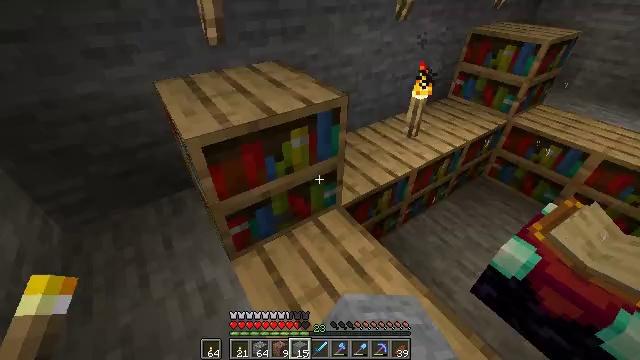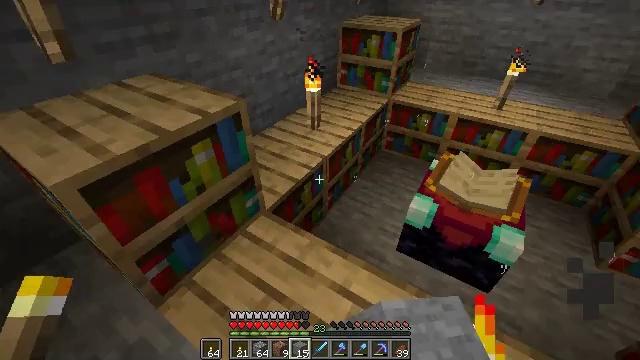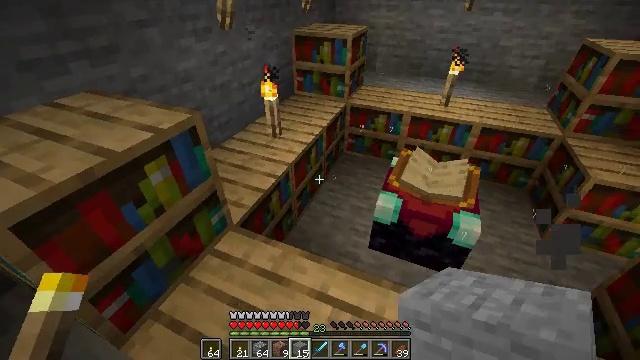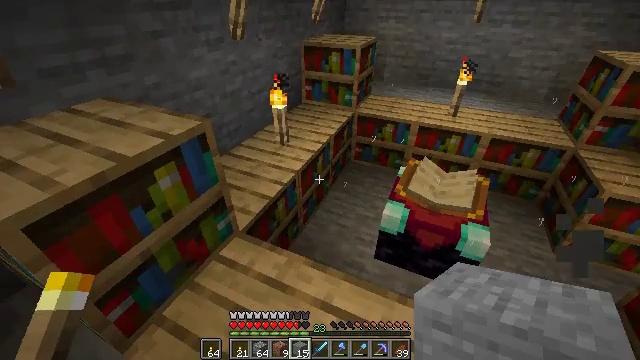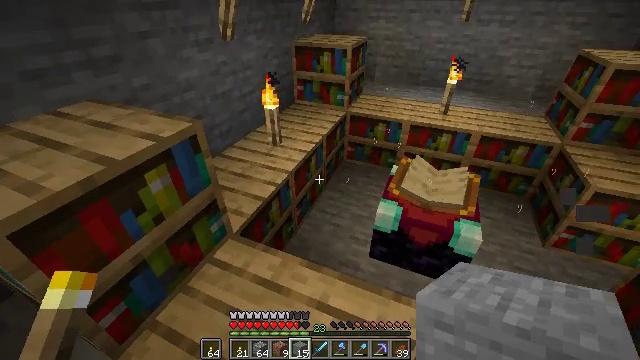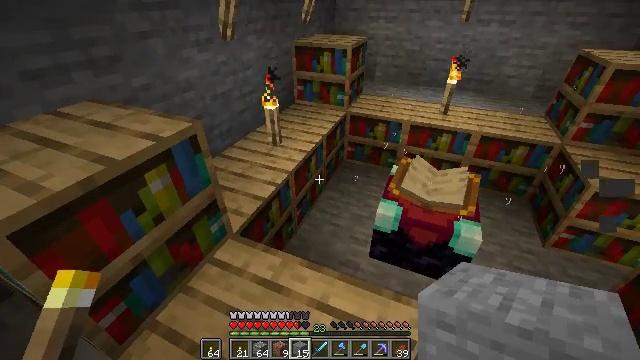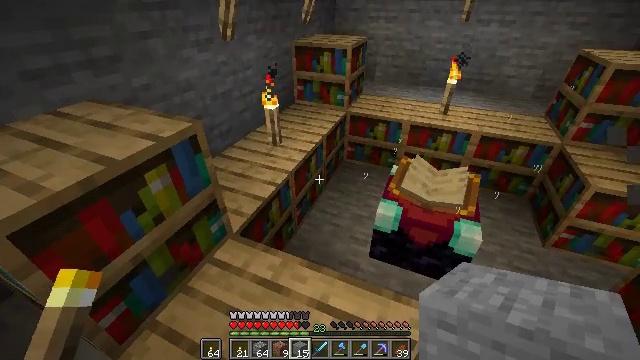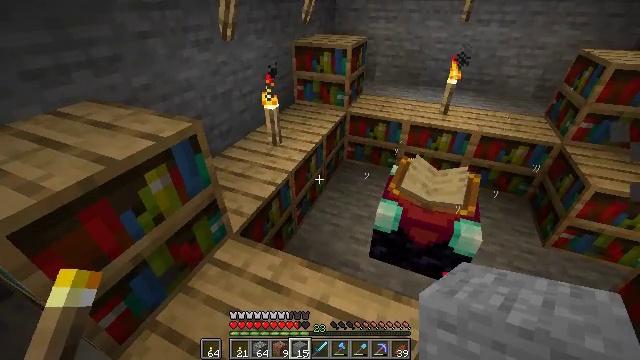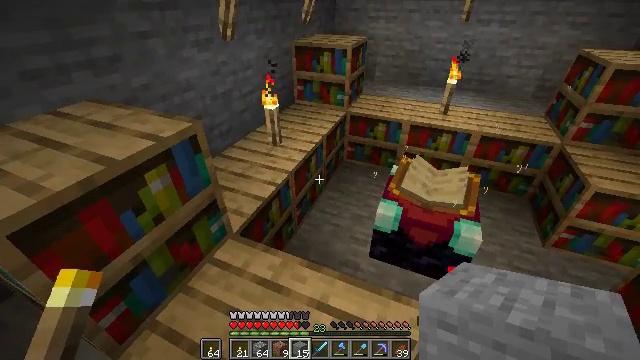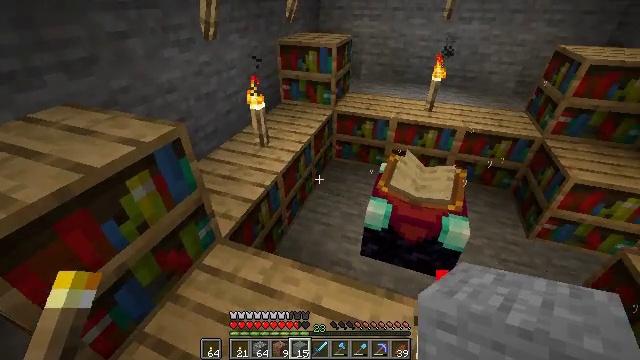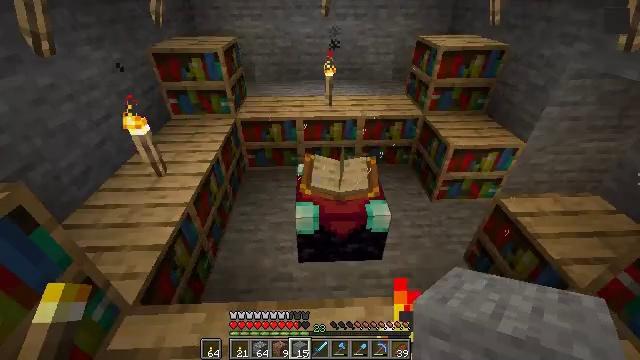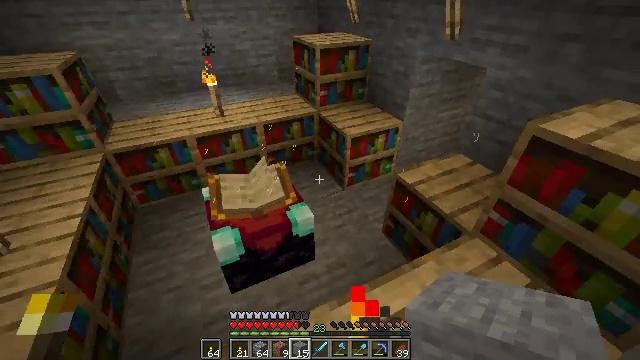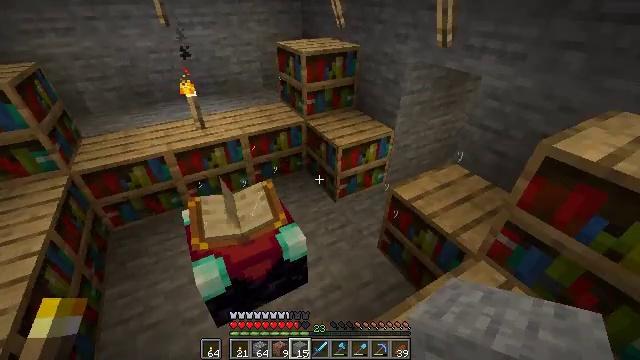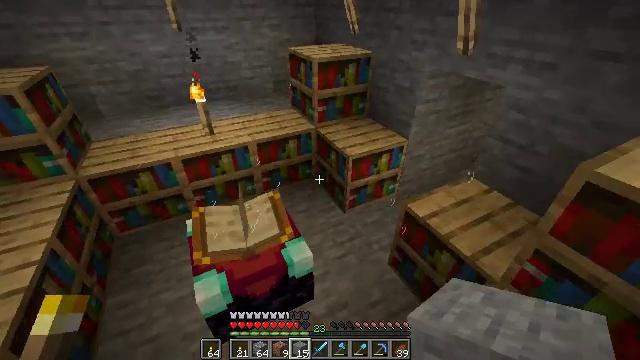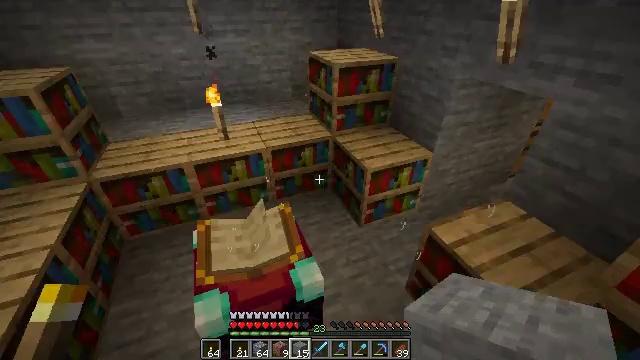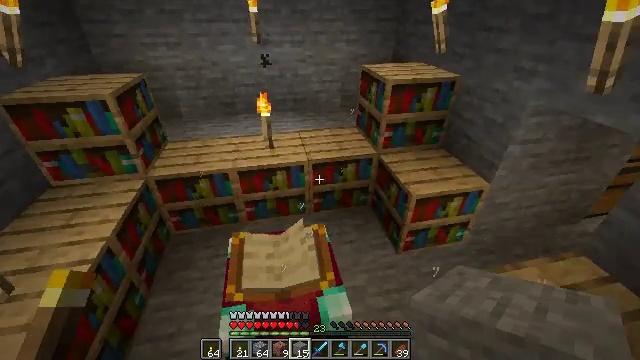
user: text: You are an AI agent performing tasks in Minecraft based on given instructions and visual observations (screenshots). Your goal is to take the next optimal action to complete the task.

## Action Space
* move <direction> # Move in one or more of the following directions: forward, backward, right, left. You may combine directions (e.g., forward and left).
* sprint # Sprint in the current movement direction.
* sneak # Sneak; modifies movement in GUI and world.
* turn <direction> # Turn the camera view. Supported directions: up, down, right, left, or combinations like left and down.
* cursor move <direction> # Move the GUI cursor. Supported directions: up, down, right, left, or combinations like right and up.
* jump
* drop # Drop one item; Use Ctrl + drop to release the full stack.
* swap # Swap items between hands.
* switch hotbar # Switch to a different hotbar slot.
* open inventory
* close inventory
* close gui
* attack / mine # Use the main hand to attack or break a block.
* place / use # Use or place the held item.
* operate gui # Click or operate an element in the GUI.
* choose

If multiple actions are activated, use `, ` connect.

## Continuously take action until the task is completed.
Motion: motion action
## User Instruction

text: Gather the jungle slab for reuse.
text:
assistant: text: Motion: turn right
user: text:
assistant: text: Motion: turn right and up
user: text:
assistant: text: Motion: turn left and up
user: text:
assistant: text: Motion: turn right
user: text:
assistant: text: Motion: no_op
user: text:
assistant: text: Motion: no_op
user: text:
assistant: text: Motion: no_op
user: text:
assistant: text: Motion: no_op
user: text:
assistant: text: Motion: move forward, turn right
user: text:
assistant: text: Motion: move forward, turn right
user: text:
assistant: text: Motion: move forward, turn right
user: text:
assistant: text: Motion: move forward, turn right
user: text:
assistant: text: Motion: move forward, turn left
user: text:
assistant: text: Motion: move forward, turn left
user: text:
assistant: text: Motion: move forward, turn left, jump
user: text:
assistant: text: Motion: move forward, turn left, jump
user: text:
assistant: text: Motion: move forward, turn left, jump
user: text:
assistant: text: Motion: move forward, jump
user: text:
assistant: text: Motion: move forward, jump
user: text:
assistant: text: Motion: move forward
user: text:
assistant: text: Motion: no_op
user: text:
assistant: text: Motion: no_op
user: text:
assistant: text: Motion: no_op
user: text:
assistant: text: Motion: turn left
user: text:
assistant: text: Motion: turn left and up
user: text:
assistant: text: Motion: turn left and up
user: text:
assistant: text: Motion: turn left and up
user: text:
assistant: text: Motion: turn left and up
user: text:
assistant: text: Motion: turn left and up
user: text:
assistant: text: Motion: no_op